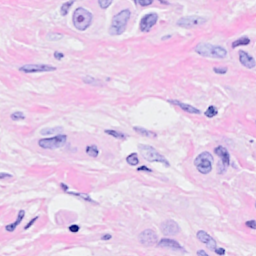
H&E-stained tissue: Breast